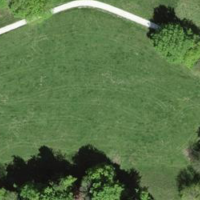
EUNIS habitat code: 24
Species observed at this site:
Tettigonia viridissima